Aerial crown-view tile of a tropical tree (Barro Colorado Island, Panama), acquired 20250414:
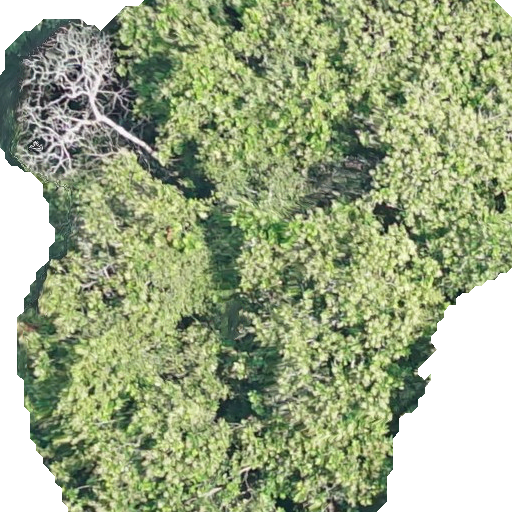
Species: Anacardium excelsum
GBIF accepted scientific name: Anacardium excelsum
Crown area: 377.874 m²